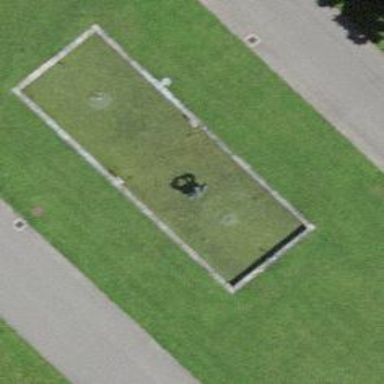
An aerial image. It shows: Fountain.